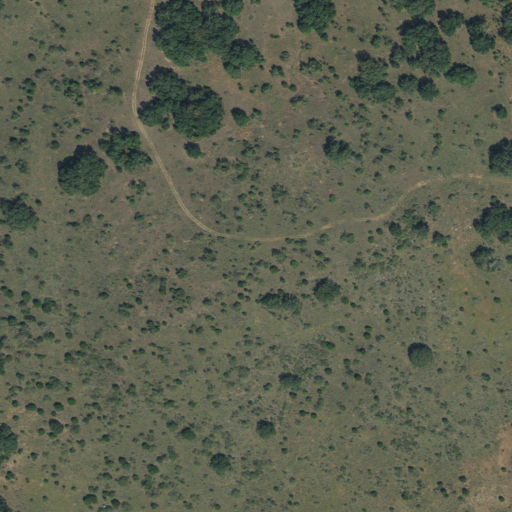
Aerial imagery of mountain in Texas named Bunker Hill containing shrub, evergreen forest, and open development